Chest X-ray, PA view. Patient: 50 years old, sex M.
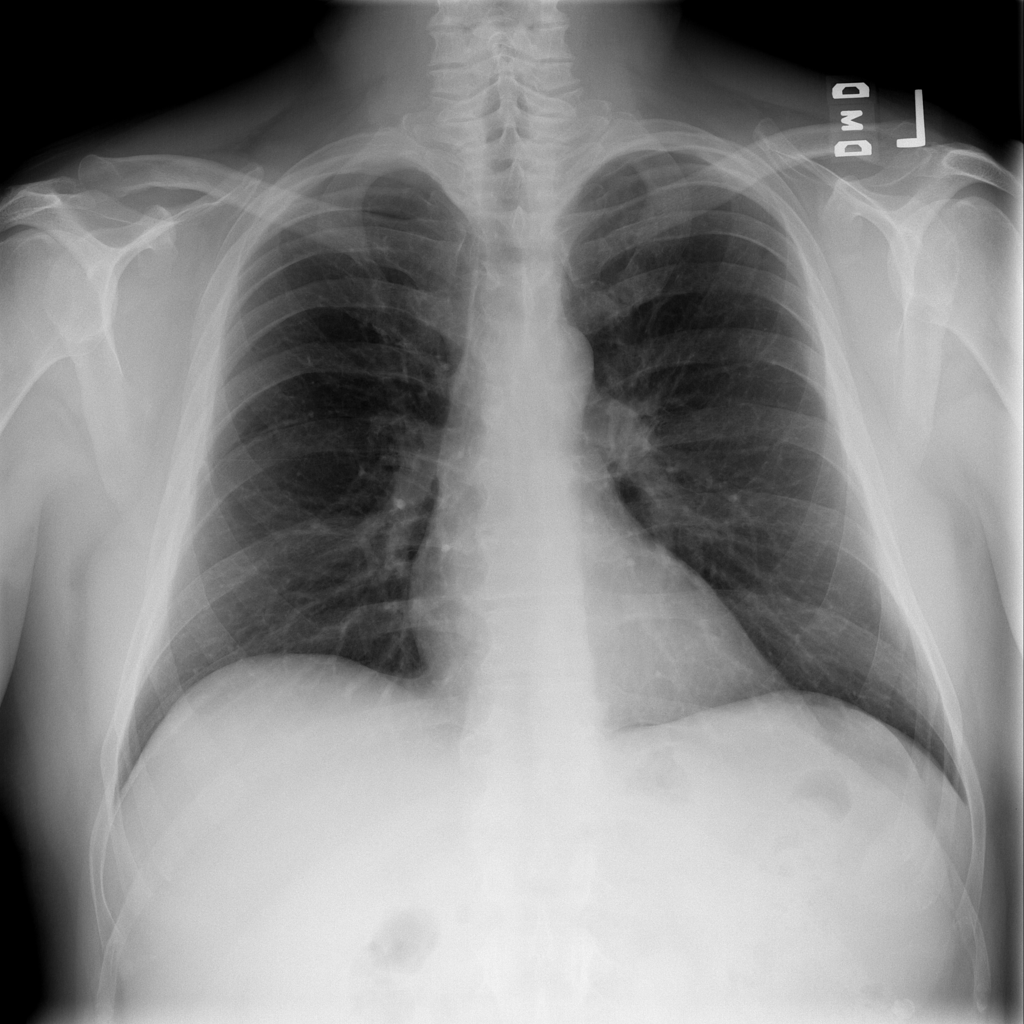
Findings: No Finding